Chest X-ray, PA view. Patient: 41 years old, sex M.
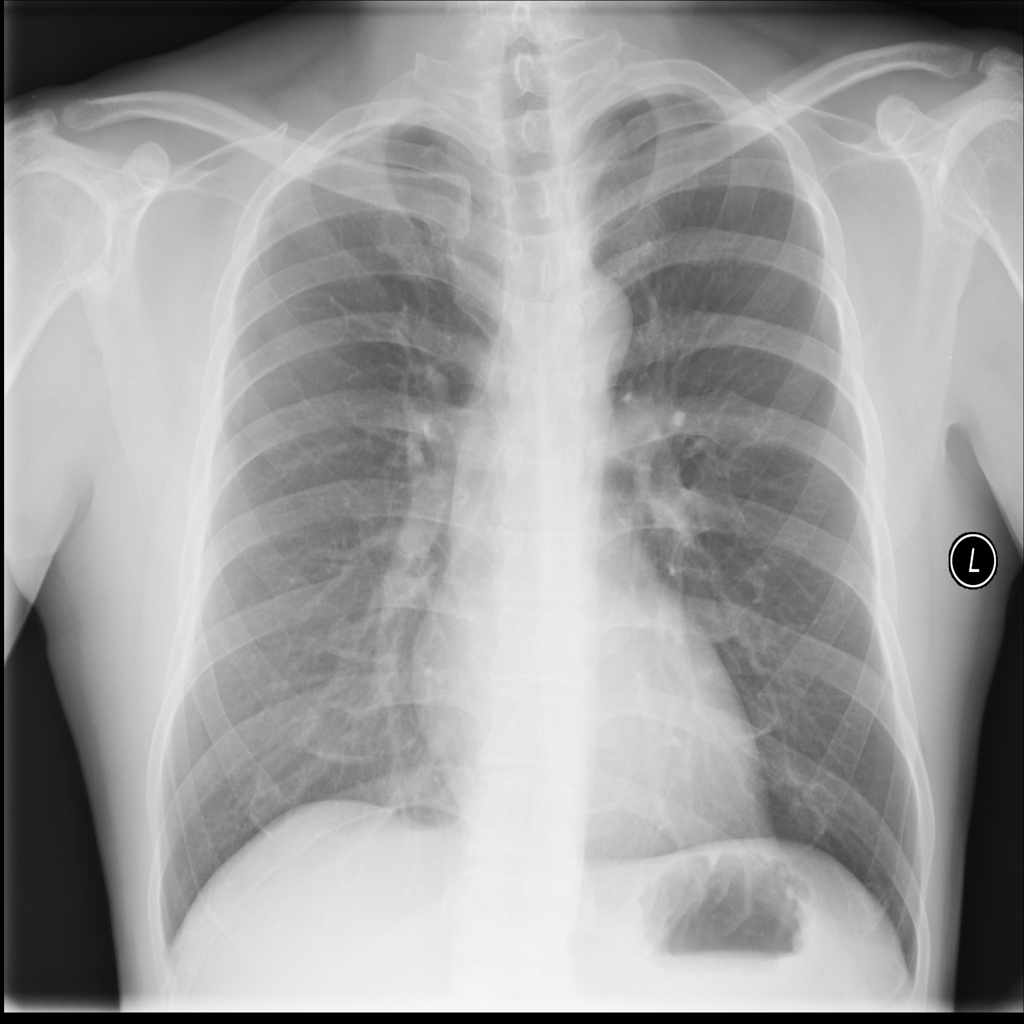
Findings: Infiltration